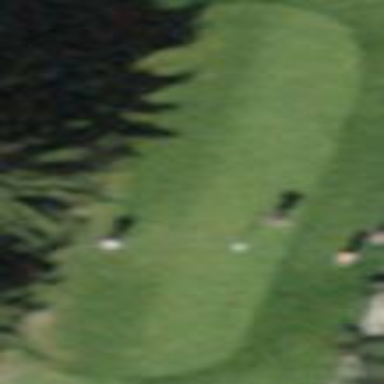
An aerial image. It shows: Golf tee on grassy land.